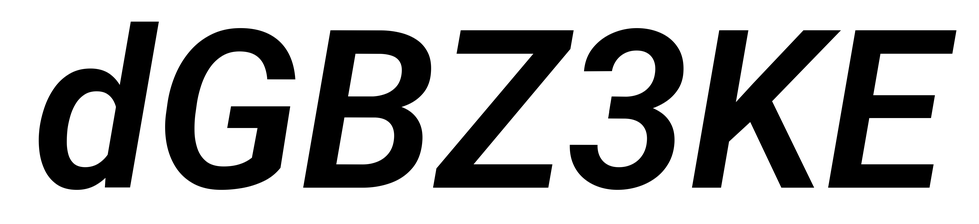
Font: Roboto-Italic_SemiBold_Italic